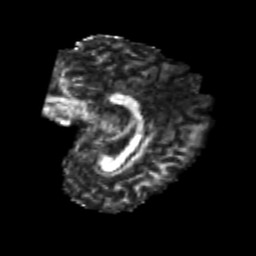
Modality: FA
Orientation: sagittal
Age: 24
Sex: female
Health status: healthy
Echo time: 0.074 s